Field crop: maize
Growth stage: 2
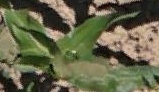
Species: maize